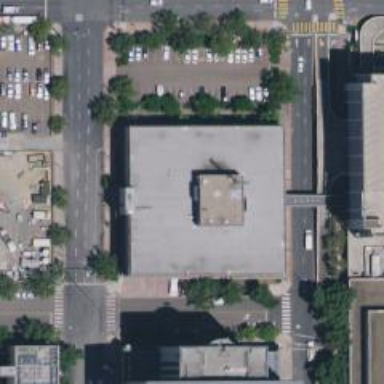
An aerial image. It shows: Government office.